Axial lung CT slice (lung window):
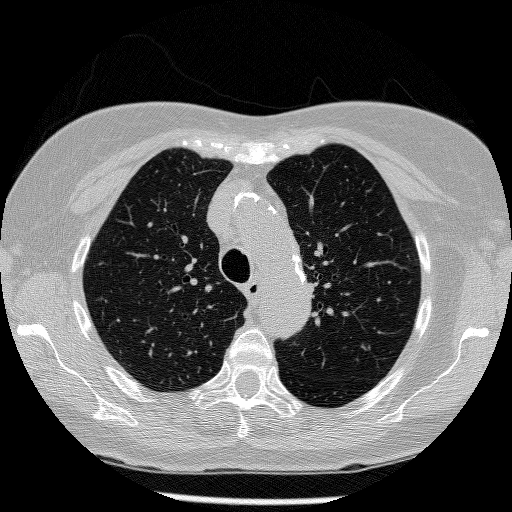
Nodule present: no